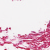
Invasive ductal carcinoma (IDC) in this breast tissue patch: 0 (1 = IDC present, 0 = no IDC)